Interaction volume radius: 10 \u00c5
Interaction volume height: 25 \u00c5
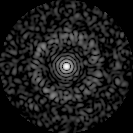
Disorder parameter: 0.858